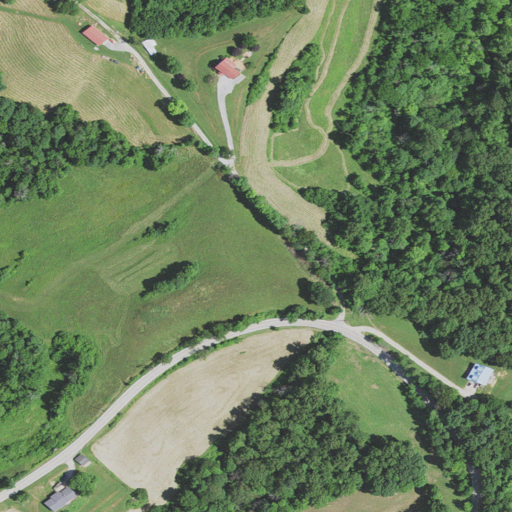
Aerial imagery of ridge(s) in West Virginia named Highland Ridge containing pasture, deciduous forest, mixed forest, open development, and low intensity development